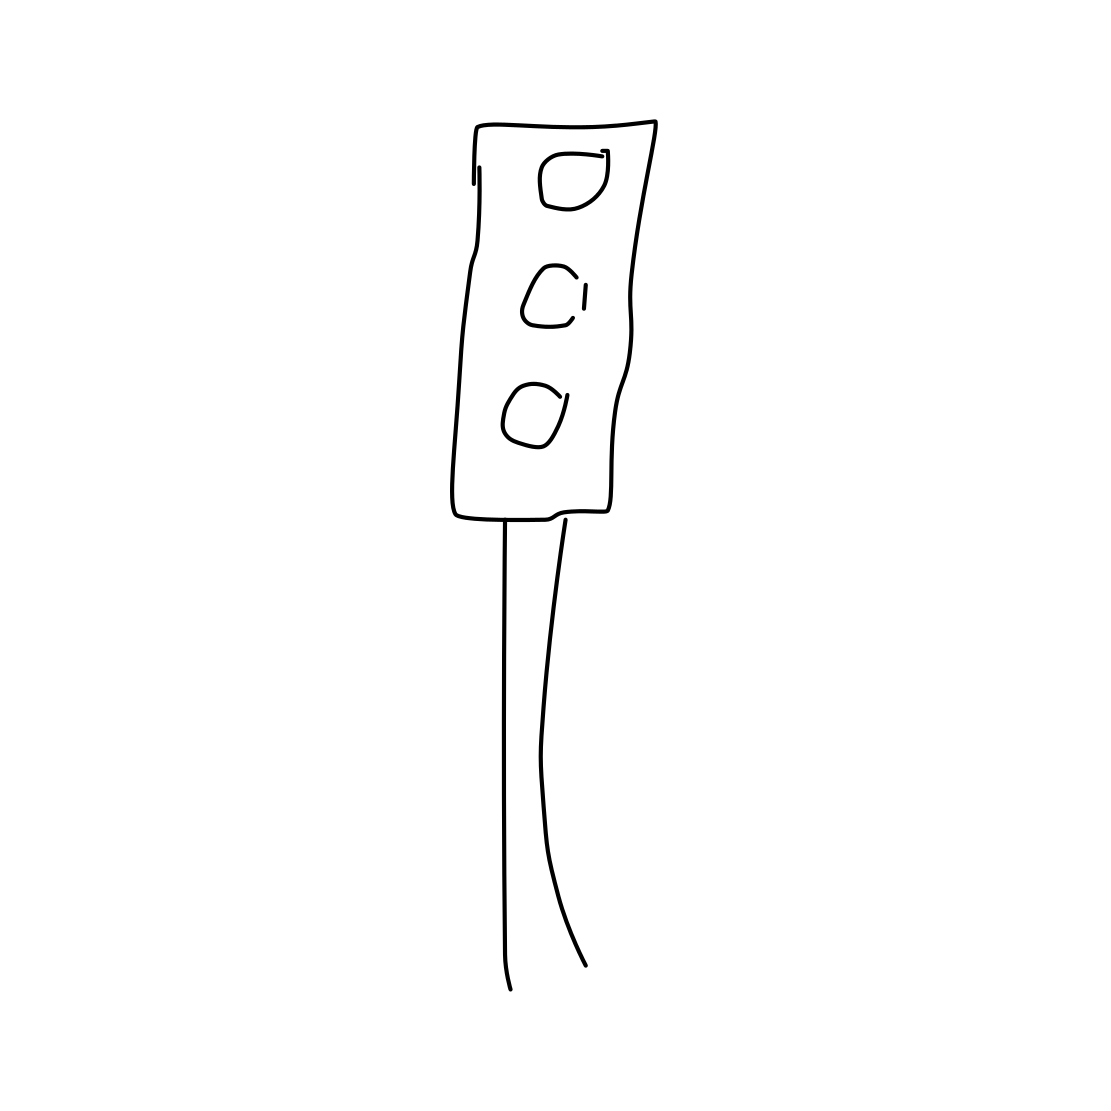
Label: traffic light